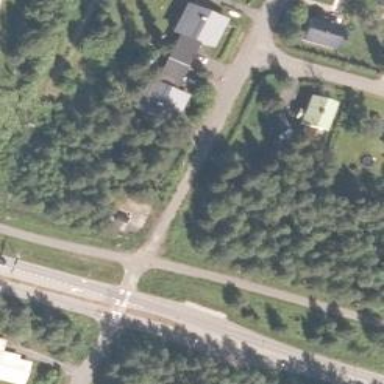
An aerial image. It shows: Asphalt cycleway.